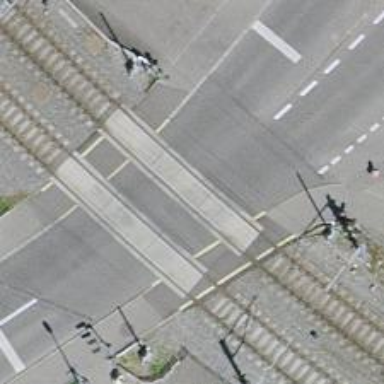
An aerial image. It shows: Level crossing with lights. The barriers at the crossing are of double half type.